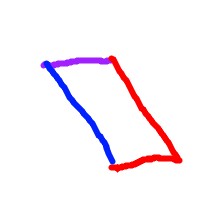
Shape: parallelogram